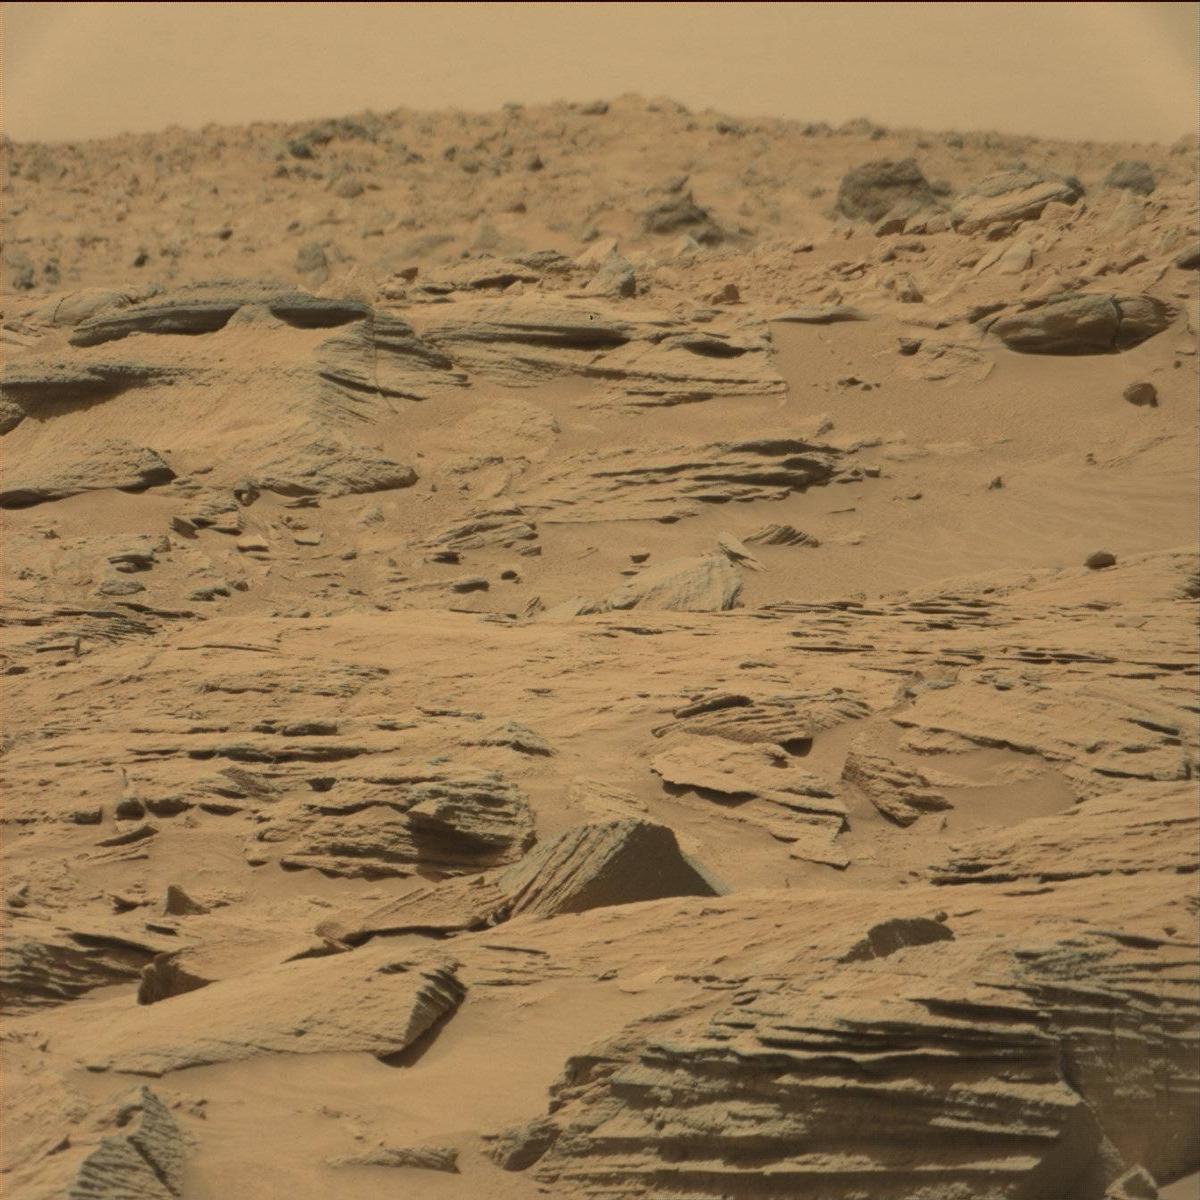
Terrain classes present: Bedrock, Ridge, Sand / Soil